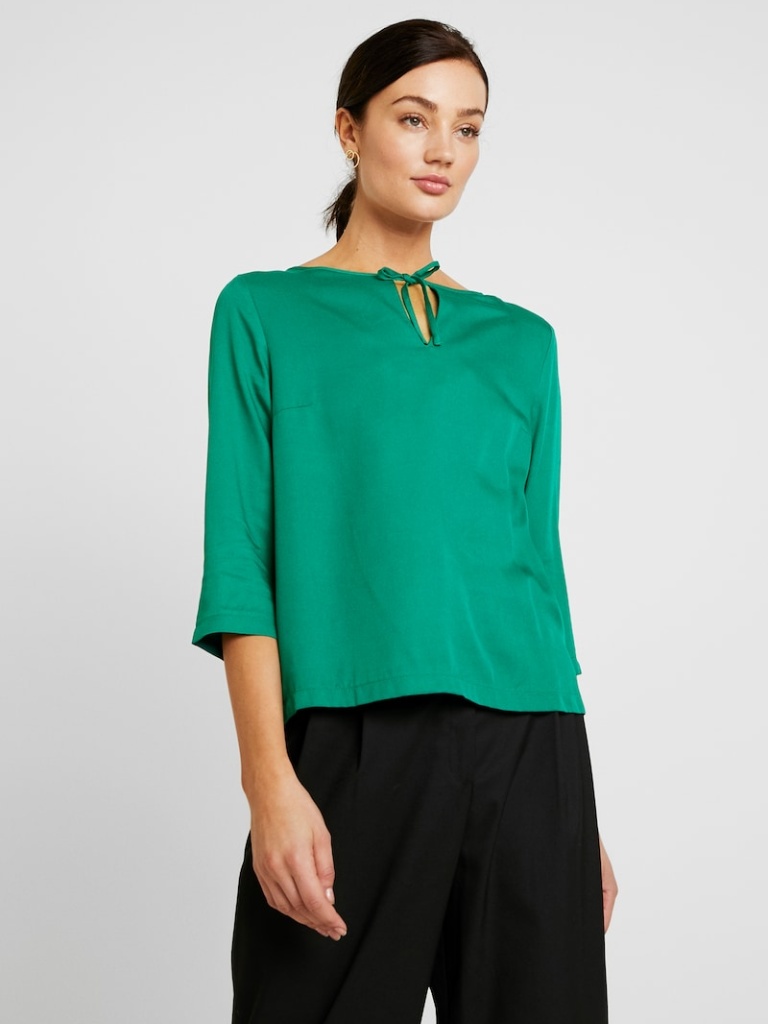
cotton loose a long-sleeved with the sleeves down hip length Untucked round blouse